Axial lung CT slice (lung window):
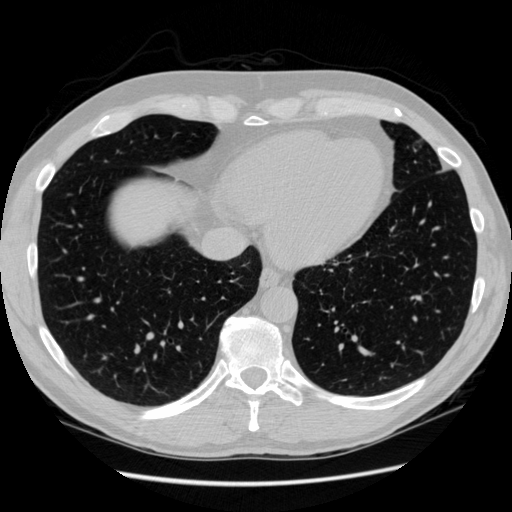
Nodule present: no